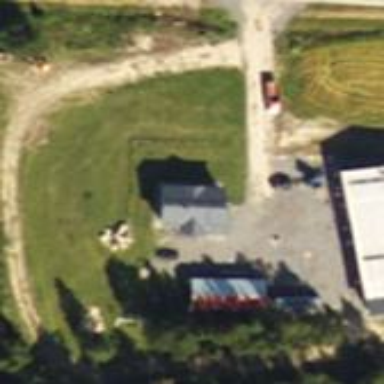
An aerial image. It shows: Farmyard area.